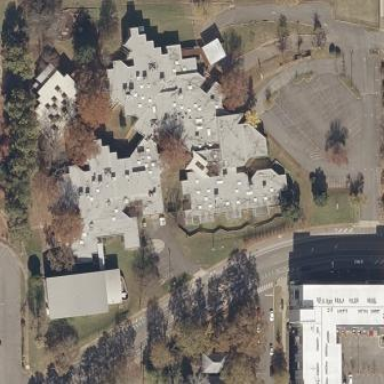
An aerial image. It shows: School.